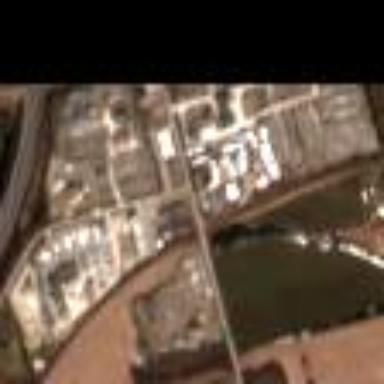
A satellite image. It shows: Lumber yard in industrial area.